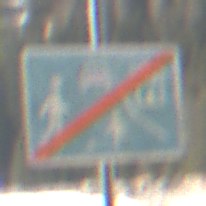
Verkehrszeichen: EndeVerkehrsberuhigterBereich
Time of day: Midday
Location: Outdoor (Nature)
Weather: PartlyCloudy
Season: NotSpecified
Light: Natural